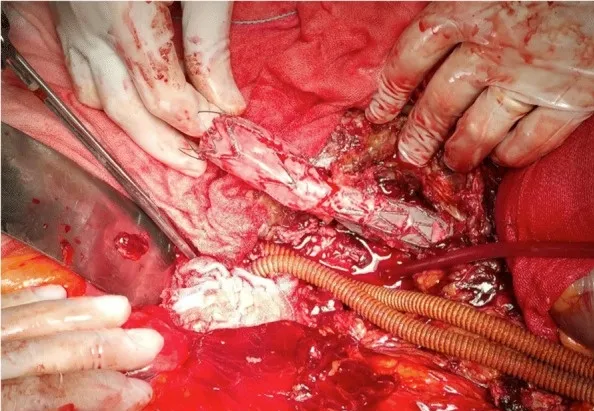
Proximal part of endovascular grafts removed, and bifurcated silver polyester graft after proximal anastomosis was realized.
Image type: medical_photograph (other_medical_photograph)